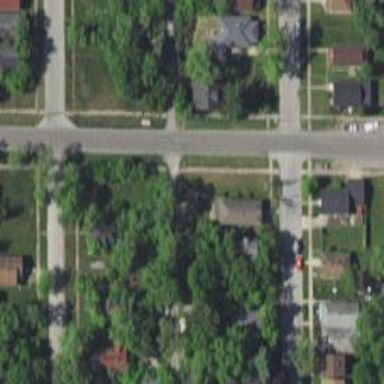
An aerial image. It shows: Alleyway designated as service road.